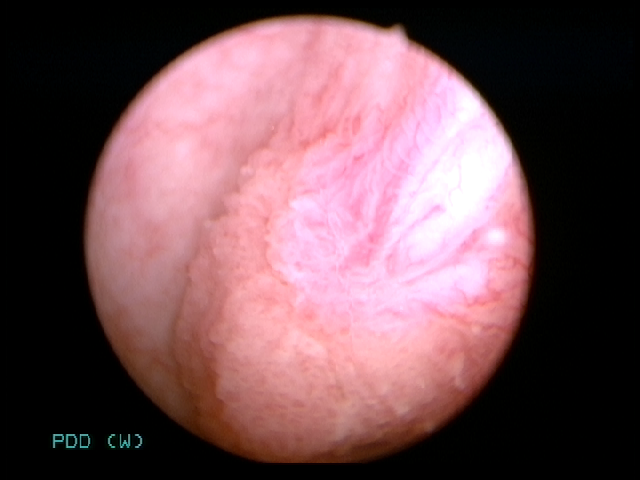
Modality: WLC
Class: Malignant
Subclass: LowGradePapillary
Lesion: L1
Stage: Ta
Morphology: Papillary
Bladder cancer association: Yes